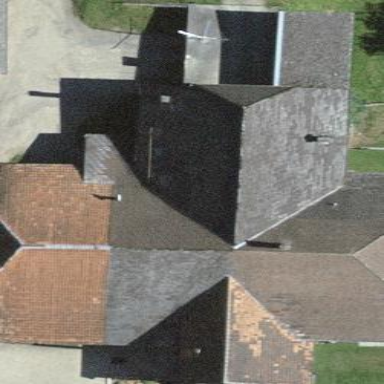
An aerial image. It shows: Farm building.